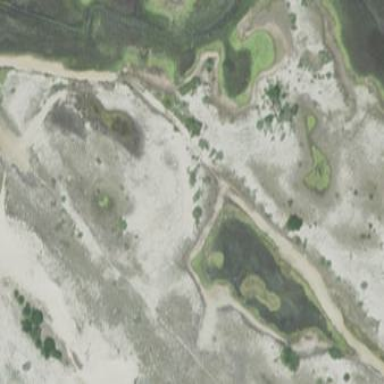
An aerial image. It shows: Saltmarsh wetland area.